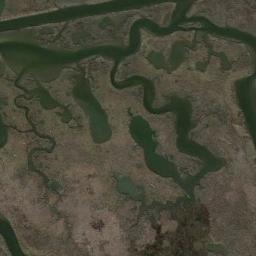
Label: wetland